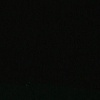
Label: space